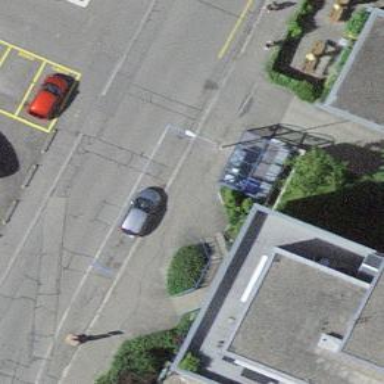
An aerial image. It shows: Sidewalk along the footway.